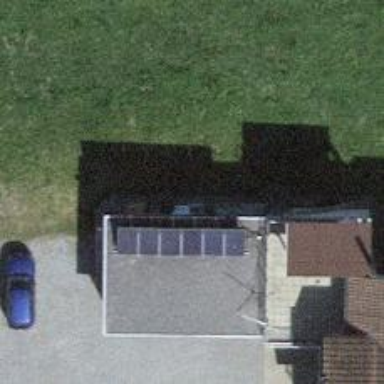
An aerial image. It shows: Solar power generator utilizing photovoltaic technology with solar photovoltaic panels.